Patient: sex M, age 75
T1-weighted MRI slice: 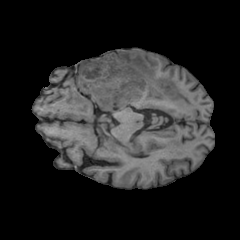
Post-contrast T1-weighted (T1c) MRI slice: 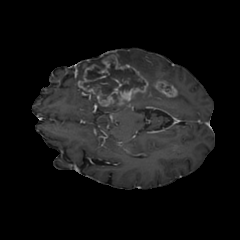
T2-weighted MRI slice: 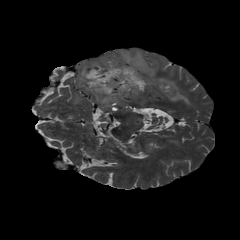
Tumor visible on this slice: yes
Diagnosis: Glioblastoma, IDH-wildtype
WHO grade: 4